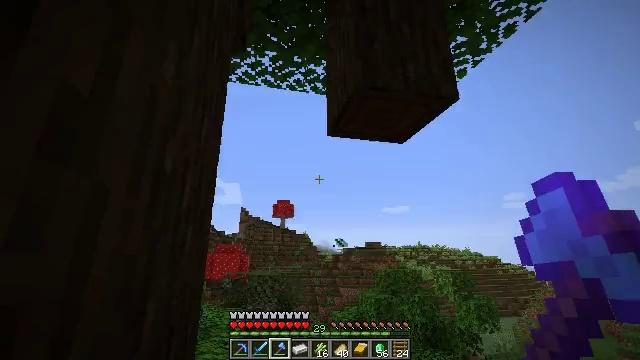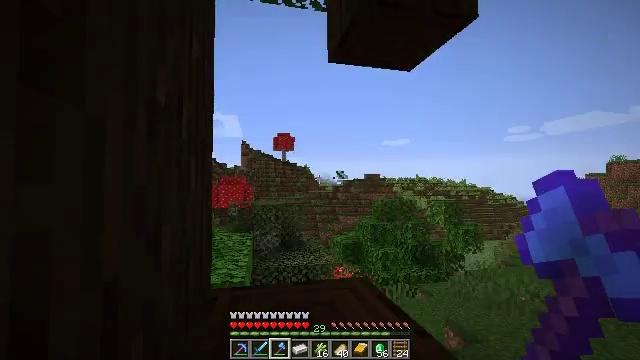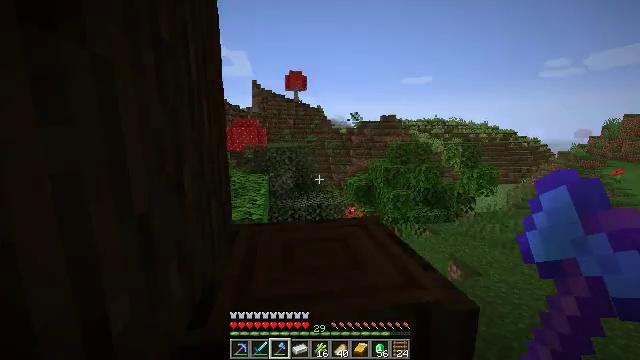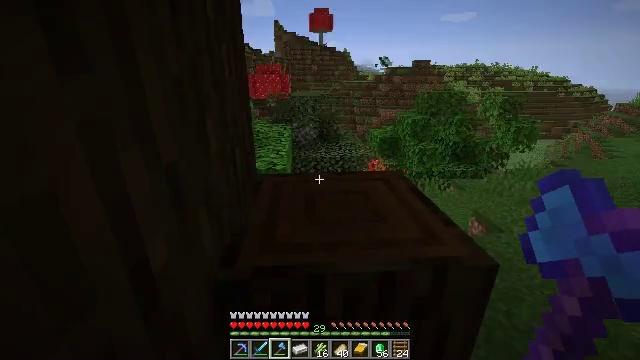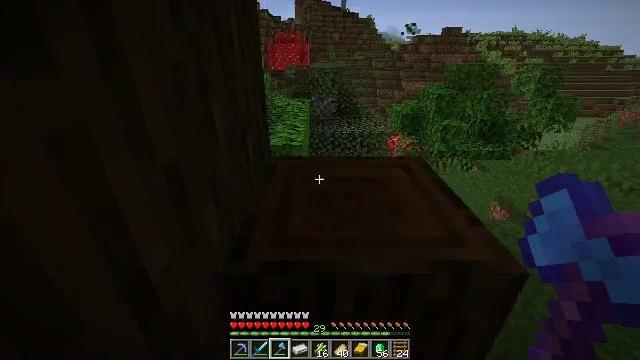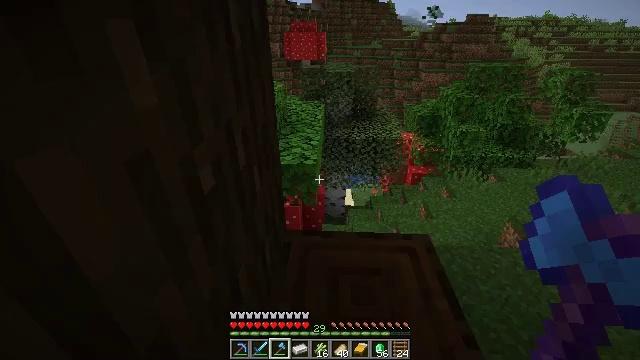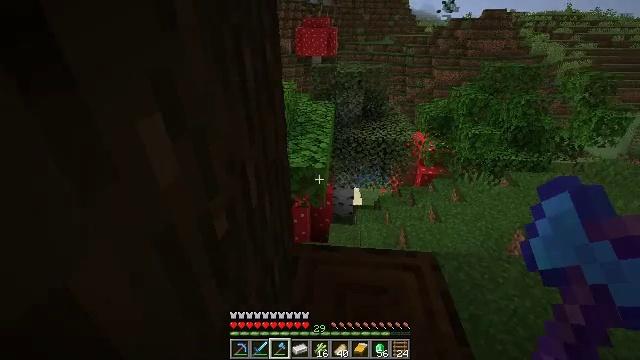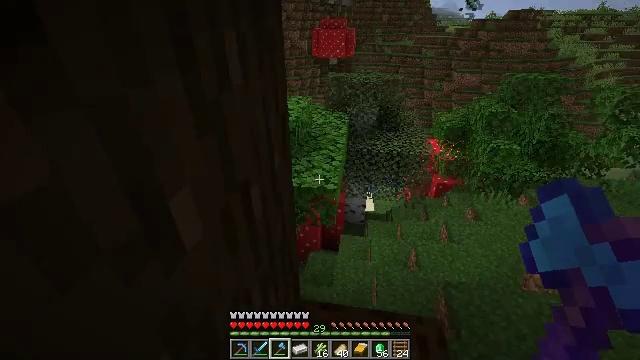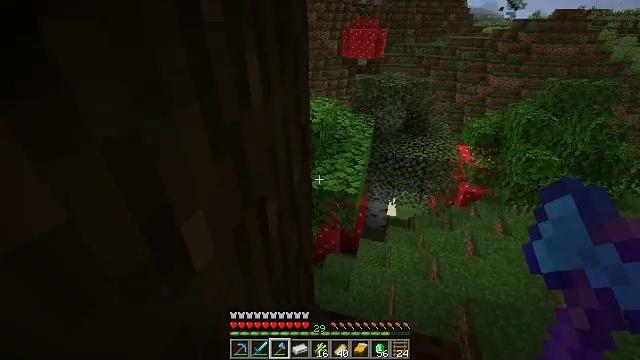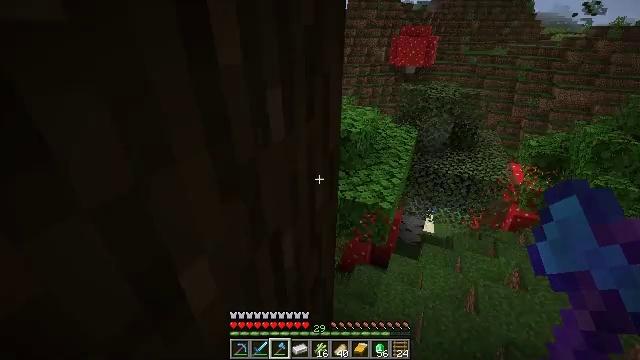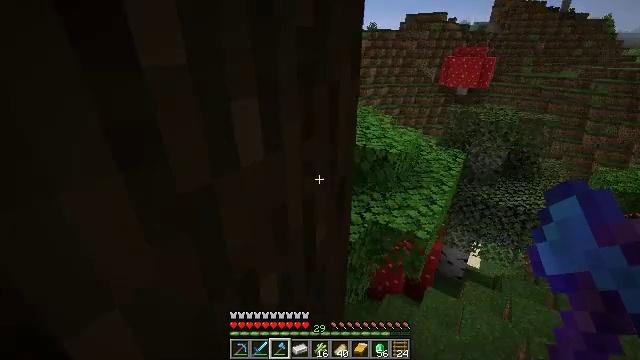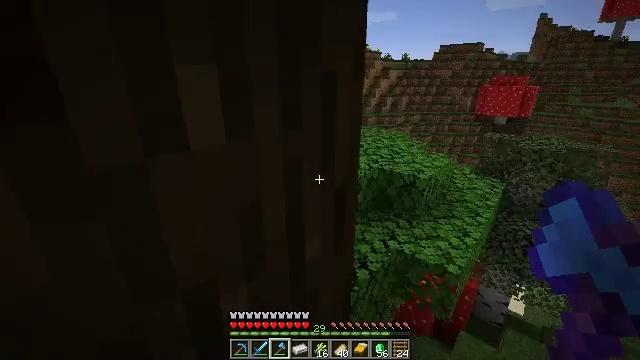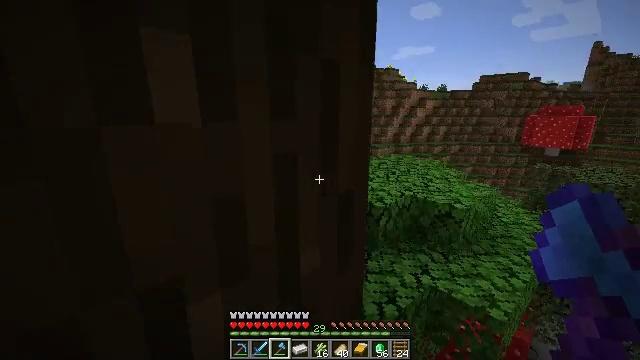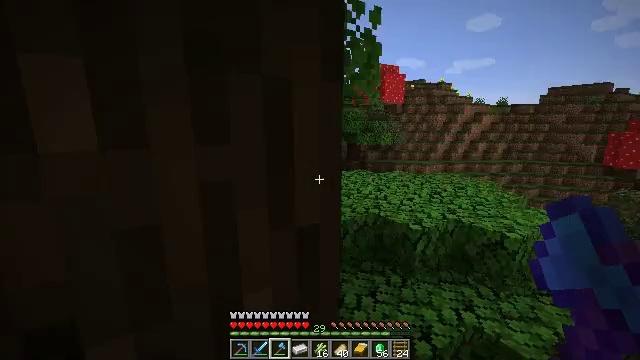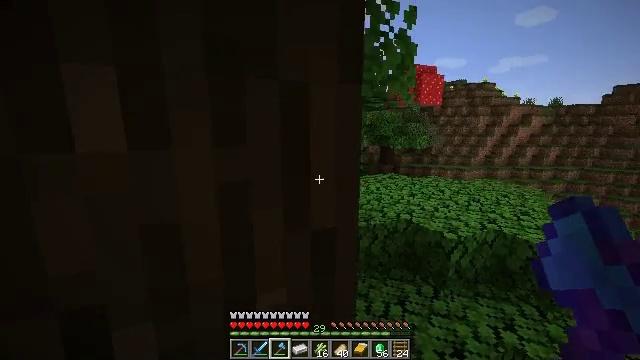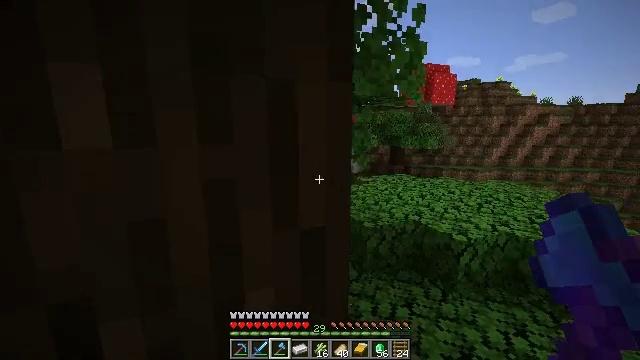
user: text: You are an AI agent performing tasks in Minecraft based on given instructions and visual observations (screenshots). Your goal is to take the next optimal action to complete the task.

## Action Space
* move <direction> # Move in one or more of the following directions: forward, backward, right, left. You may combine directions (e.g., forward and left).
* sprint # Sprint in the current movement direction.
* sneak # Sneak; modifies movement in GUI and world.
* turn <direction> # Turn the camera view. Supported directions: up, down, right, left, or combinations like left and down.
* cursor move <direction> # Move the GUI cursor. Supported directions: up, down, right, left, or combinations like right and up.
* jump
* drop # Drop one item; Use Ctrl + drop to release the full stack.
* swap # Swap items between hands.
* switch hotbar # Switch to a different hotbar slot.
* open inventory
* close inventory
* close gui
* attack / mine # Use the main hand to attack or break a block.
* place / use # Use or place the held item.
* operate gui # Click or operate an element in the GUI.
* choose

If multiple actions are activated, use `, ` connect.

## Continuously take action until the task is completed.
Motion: motion action
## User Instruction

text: Chop down the dark oak log.
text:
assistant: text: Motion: turn down
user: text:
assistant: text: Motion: turn left and down
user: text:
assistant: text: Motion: move forward, turn left and down
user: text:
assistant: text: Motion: move forward, turn left and down, jump
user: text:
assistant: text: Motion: move forward, turn left and down, jump
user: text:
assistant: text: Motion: move forward, turn left, jump
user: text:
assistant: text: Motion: move forward and move right, turn left, jump
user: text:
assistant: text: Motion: move forward and move right, turn left, jump
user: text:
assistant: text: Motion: move forward and move right, turn left and up, jump
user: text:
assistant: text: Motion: move forward and move right, turn left and up
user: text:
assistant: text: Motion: move right, turn left and up
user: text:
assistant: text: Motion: turn left and up
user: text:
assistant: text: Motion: turn left and up
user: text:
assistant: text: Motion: turn left
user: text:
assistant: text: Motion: turn left, attack / mine
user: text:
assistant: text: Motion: turn left, attack / mine
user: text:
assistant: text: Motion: turn left, attack / mine
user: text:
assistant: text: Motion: turn left, attack / mine
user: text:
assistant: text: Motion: turn left, attack / mine
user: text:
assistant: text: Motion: turn left, attack / mine
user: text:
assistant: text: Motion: turn left, attack / mine
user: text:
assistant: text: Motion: turn left, attack / mine
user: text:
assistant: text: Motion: attack / mine
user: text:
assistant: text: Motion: attack / mine
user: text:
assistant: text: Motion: attack / mine
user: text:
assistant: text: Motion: turn up, attack / mine
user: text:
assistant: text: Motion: turn up, attack / mine
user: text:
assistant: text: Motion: turn up, attack / mine
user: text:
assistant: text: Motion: turn up, attack / mine
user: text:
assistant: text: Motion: turn up, attack / mine